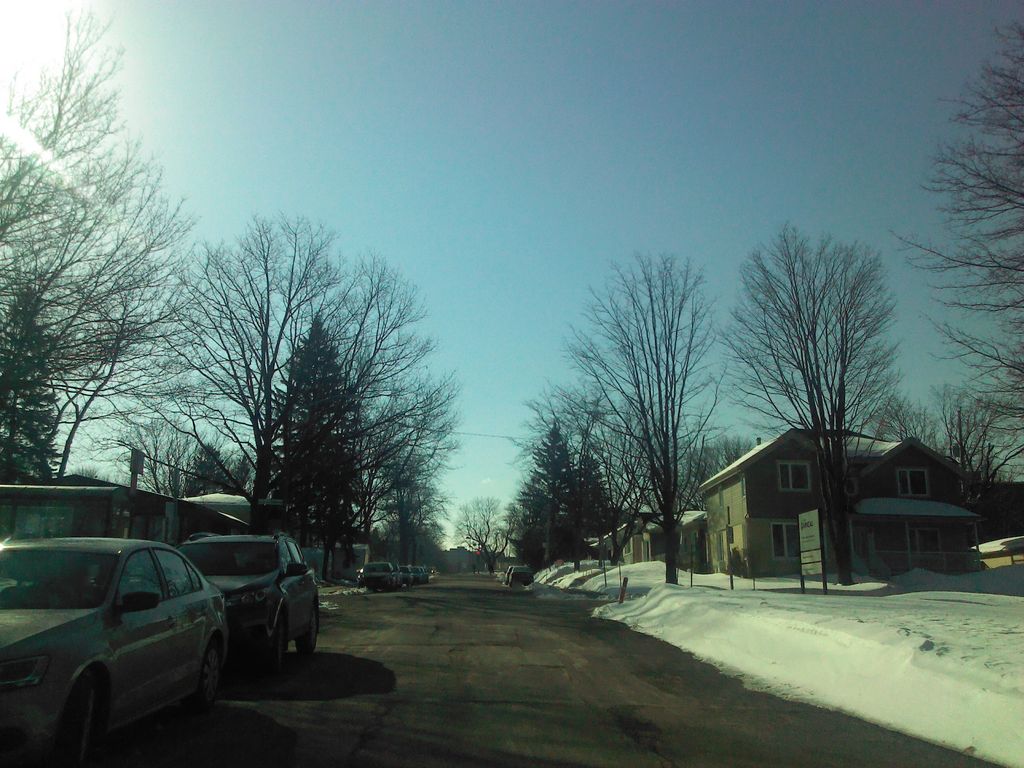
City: quebec_city